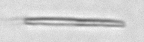
Label: fiber